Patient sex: M
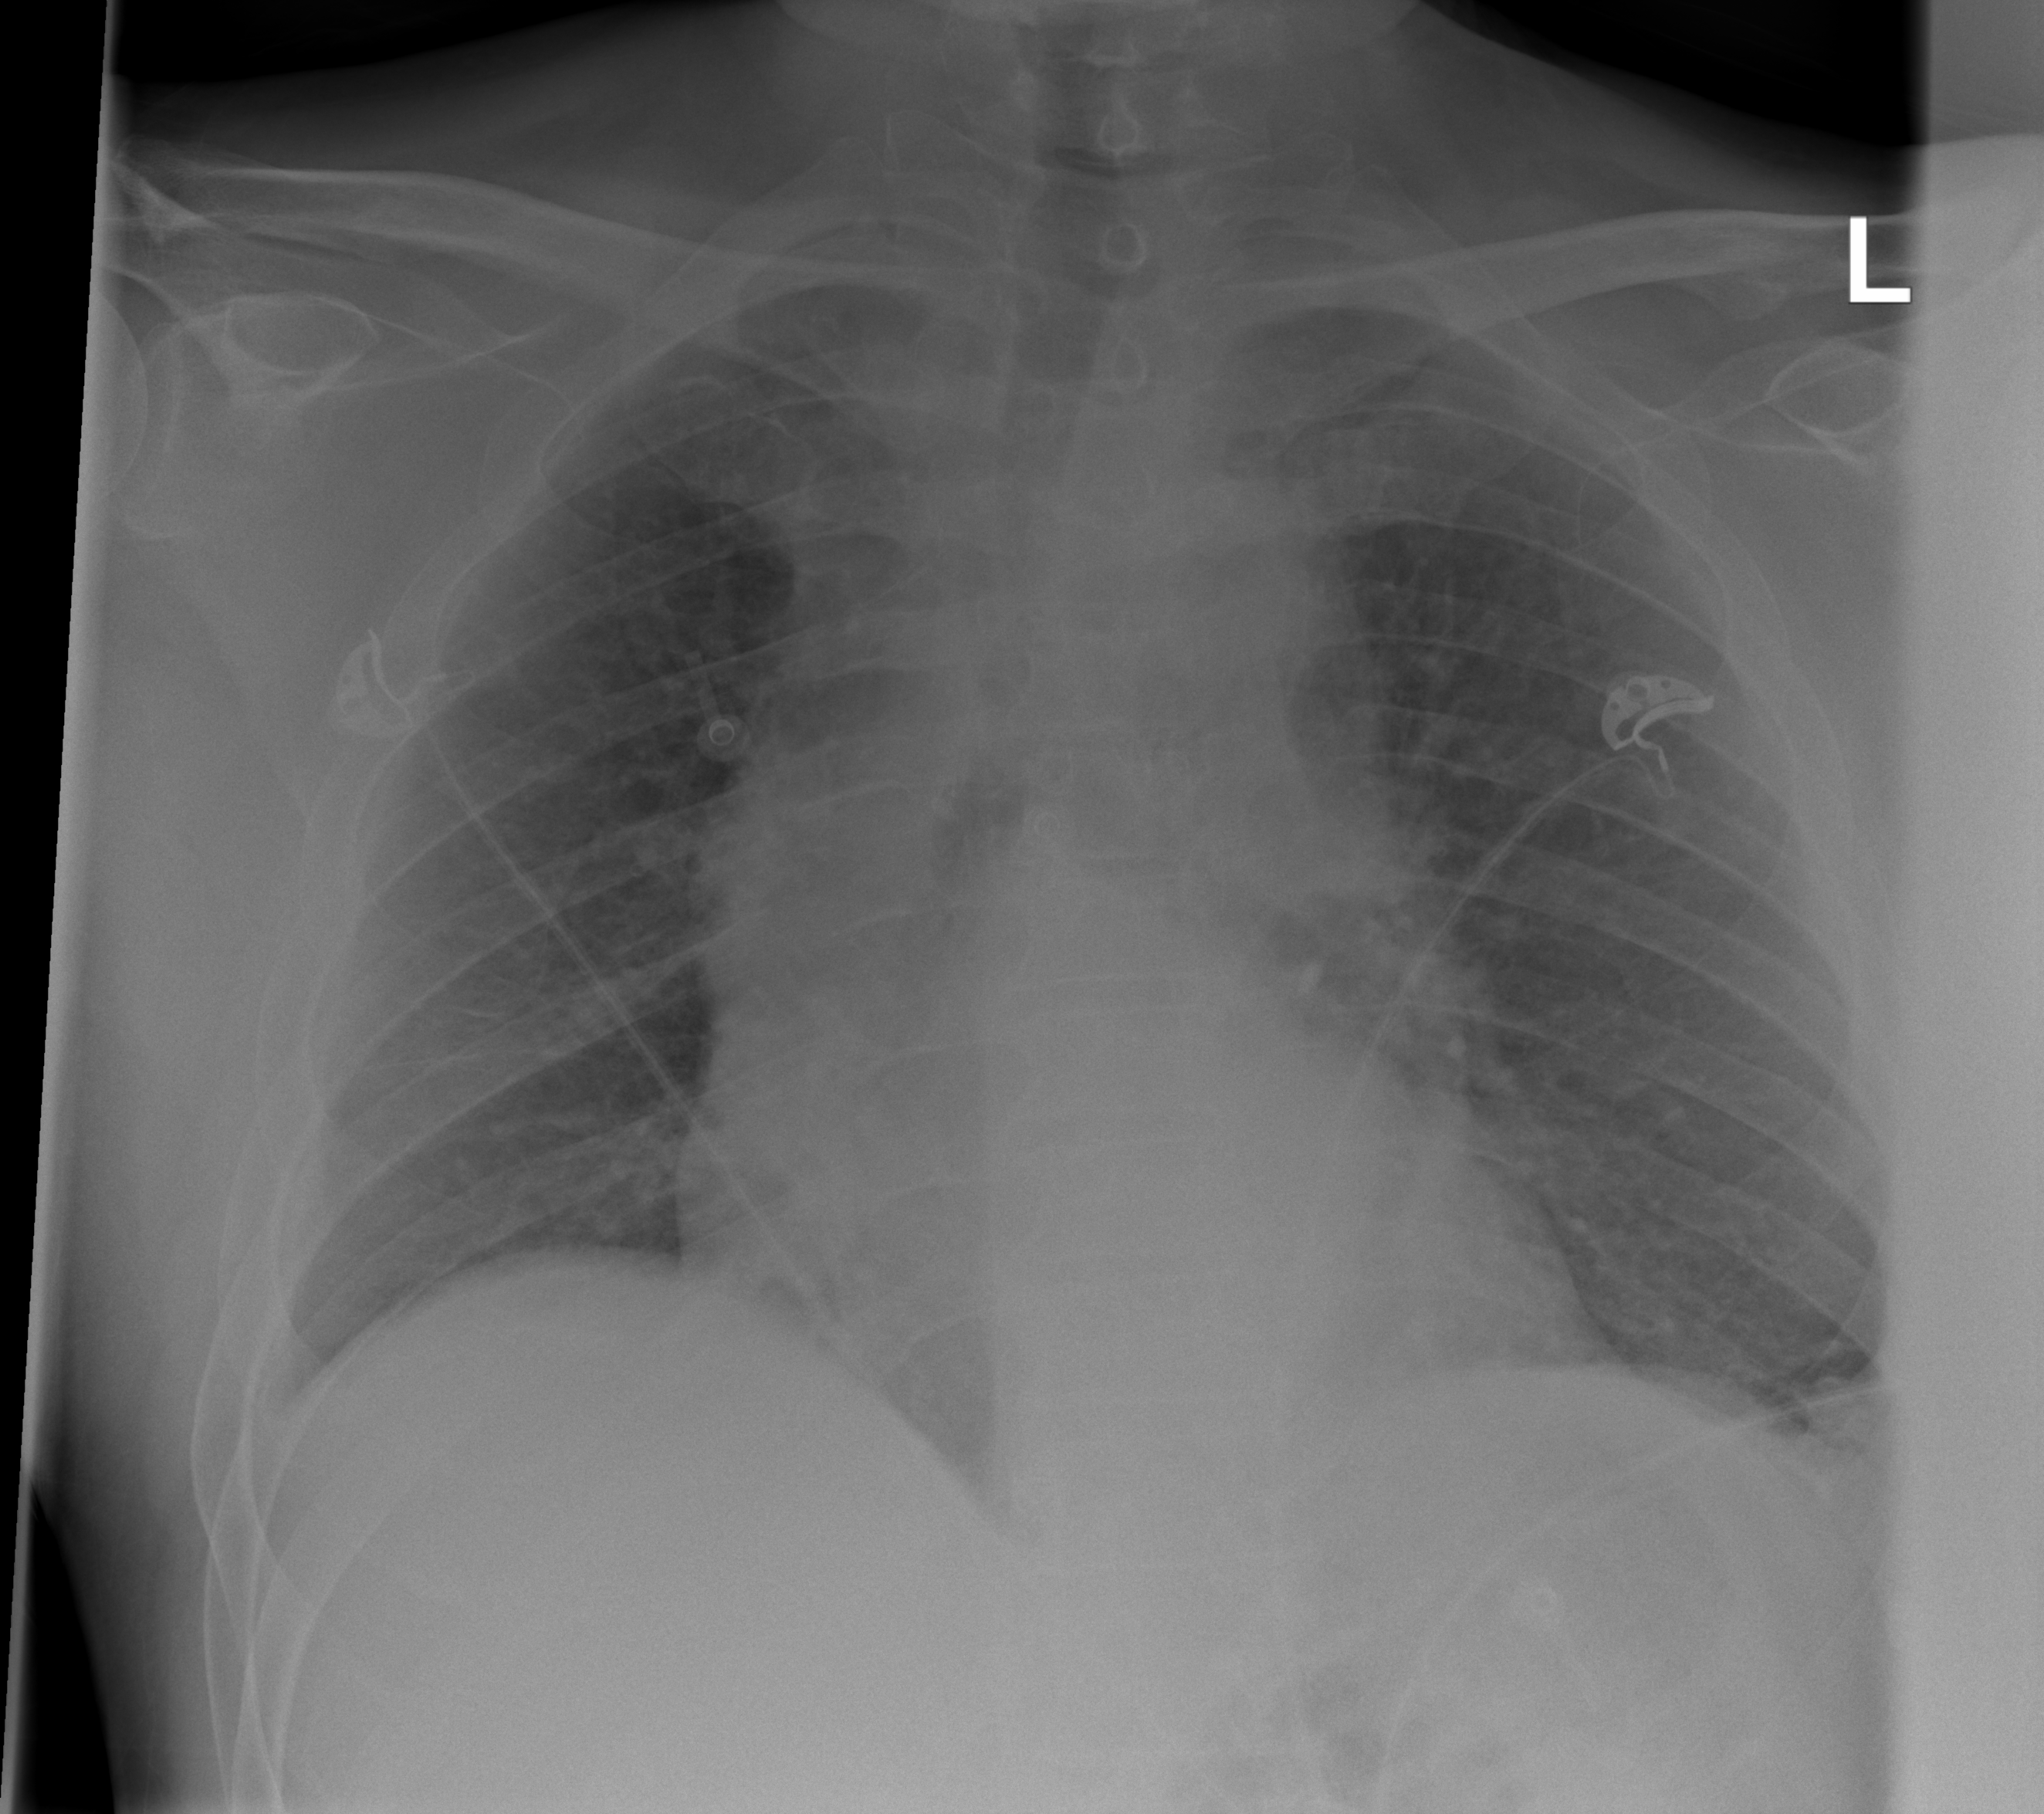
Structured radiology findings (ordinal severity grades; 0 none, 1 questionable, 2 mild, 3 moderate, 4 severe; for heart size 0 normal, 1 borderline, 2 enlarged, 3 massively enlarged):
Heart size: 0
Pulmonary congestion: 0
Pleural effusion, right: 0
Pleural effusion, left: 1
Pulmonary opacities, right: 0
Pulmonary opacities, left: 0
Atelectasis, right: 0
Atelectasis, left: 0